Aerial crown-view tile of a tropical tree (Barro Colorado Island, Panama), acquired 20250915:
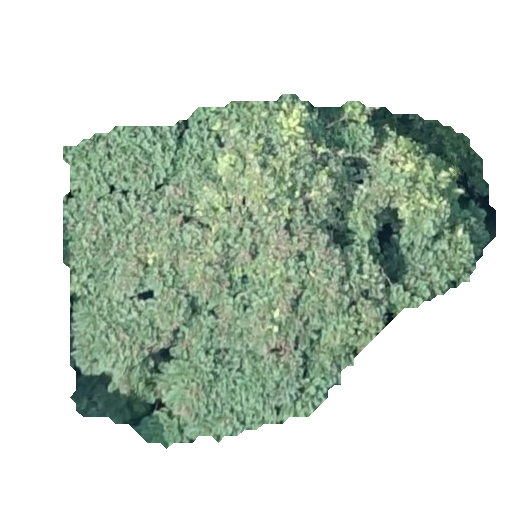
Species: Jacaranda copaia
GBIF accepted scientific name: Jacaranda copaia
Crown area: 159.926 m²